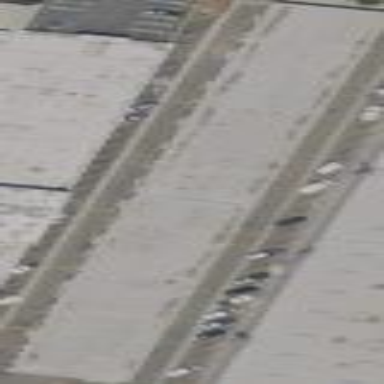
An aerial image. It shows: Industrial building.